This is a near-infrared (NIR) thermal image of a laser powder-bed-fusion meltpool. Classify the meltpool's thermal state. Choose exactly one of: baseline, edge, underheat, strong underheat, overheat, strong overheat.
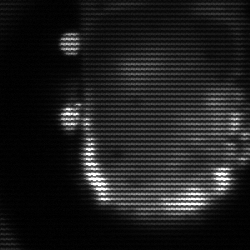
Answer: baseline